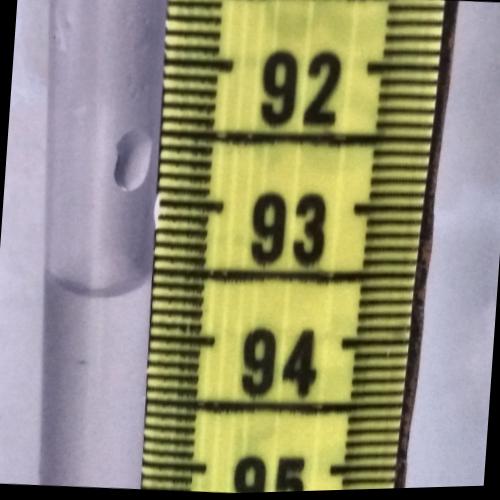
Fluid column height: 93.6 cm